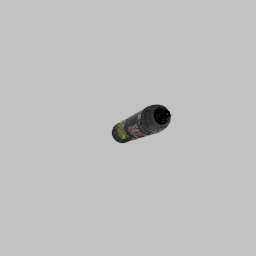
Label: tools